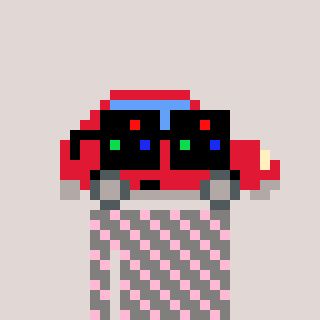
a pixel art character with square black sunglasses, a car-shaped head and a bluegrey-colored body on a warm background